Interaction volume radius: 5 \u00c5
Interaction volume height: 20 \u00c5
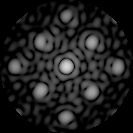
Disorder parameter: 0.2195